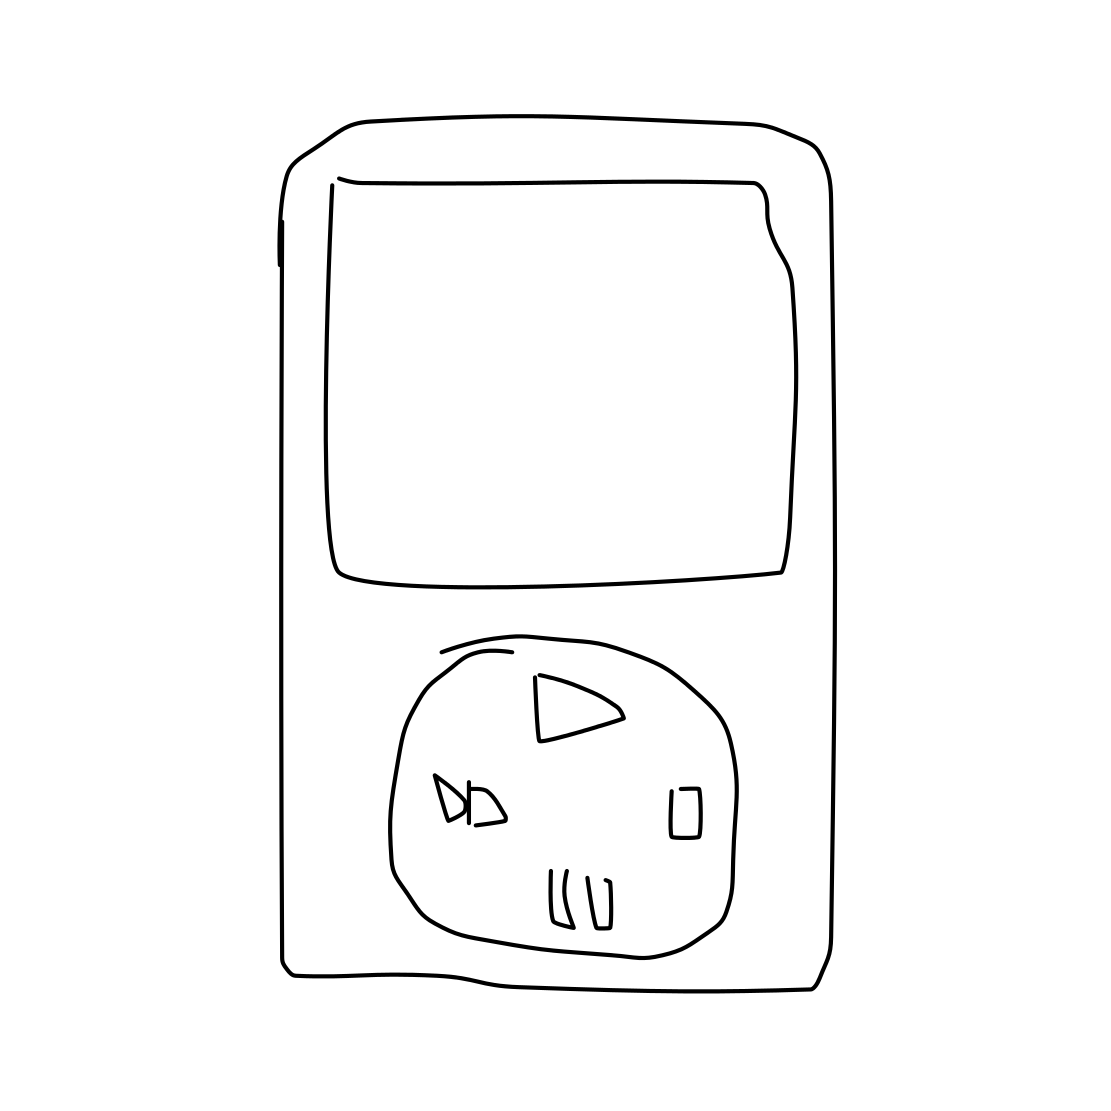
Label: ipod